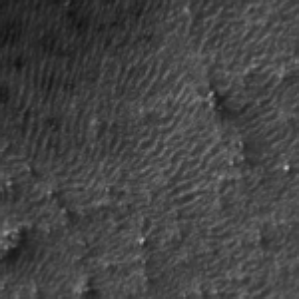
Label: frost